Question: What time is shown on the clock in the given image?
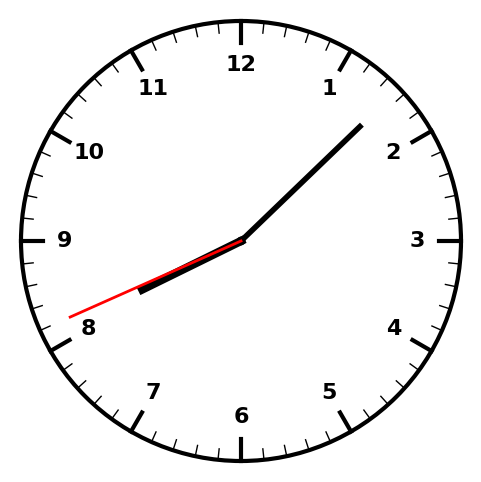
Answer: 08:07:41